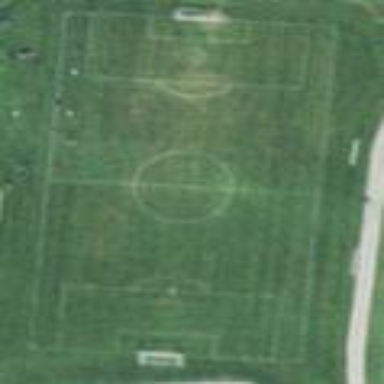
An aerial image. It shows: Soccer pitch for leisure land activities.